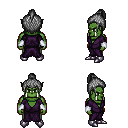
a pixel art fantasy rpg character, male body template, orc, green skin, purple robe, teal pants, gray short topknot hairstyle, white cloth bracers, metal boots, four views (front, back, left, right), 2x2 character sprite sheet, small pixel art, hard edges, no anti-aliasing